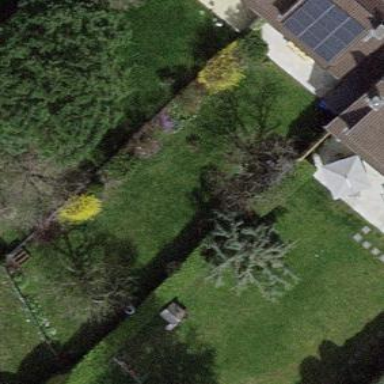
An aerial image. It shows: Garden surrounded by fence.